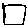
Label: square